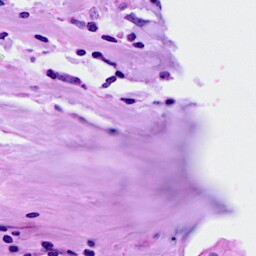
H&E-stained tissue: Breast